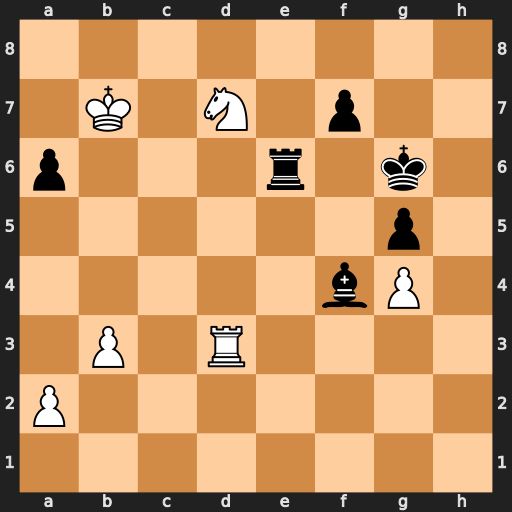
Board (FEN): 8/1K1N1p2/p3r1k1/6p1/5bP1/1P1R4/P7/8
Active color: w
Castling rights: -
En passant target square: -
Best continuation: Nf8+ Kf6 Nxe6